Chest X-ray:
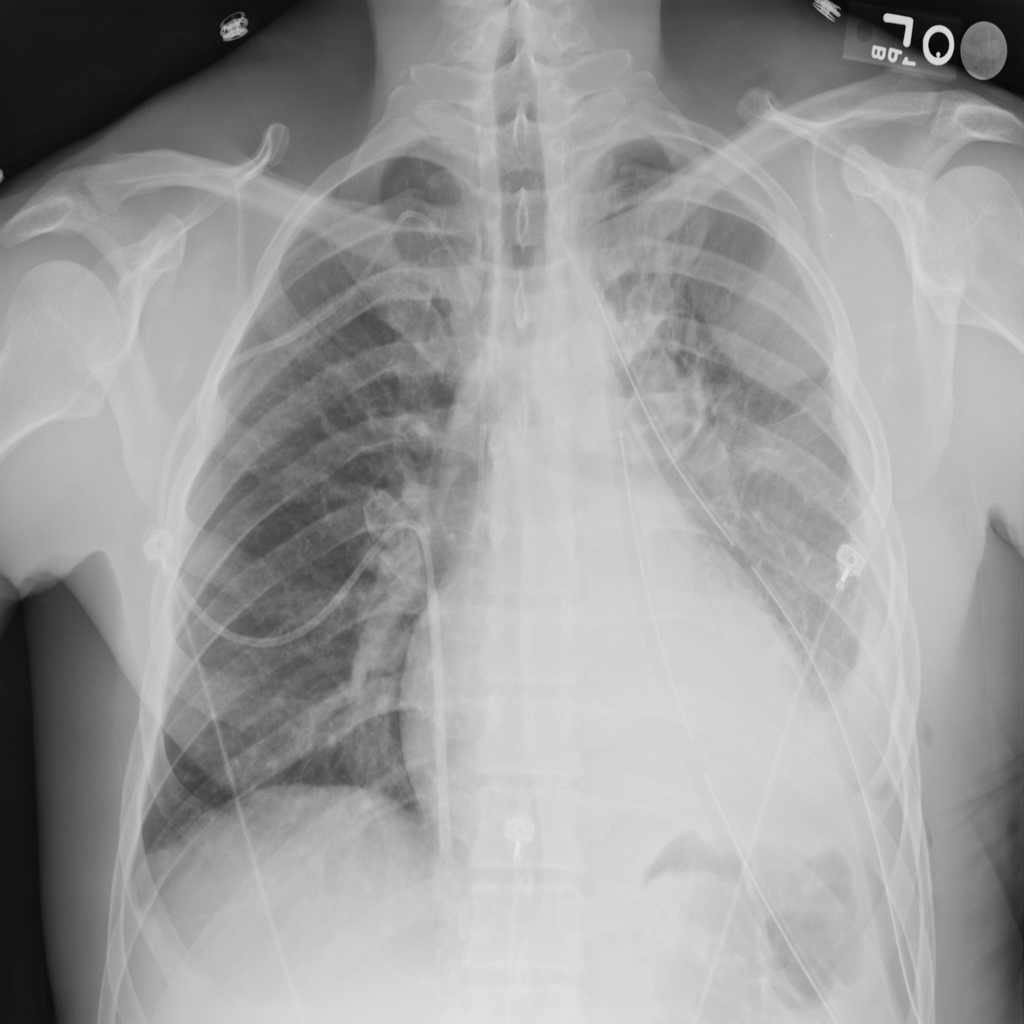
Findings: Effusion, Cardiomegaly
No abnormal finding: no